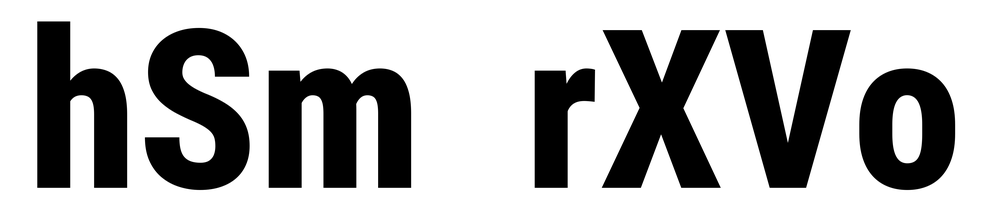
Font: Roboto_Condensed_ExtraBold